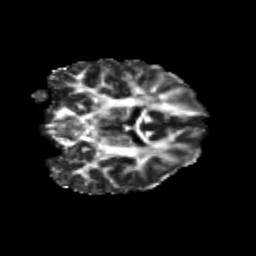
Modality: FA
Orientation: coronal
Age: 23
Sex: female
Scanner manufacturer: siemens
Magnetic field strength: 3 T
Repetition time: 3.5 s
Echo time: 0.113 s